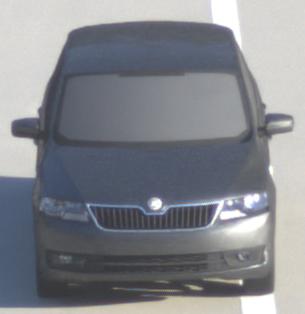
Make: Skoda
Model: Rapid Spaceback 1.2 TSI
Detailed model: Rapid Spaceback
Model produced from: 2013/10
Model produced until: 2015/04
Doors: 5
Color: gray
Road condition: dry road
Daytime: sunrise or sunset
Contrast: medium contrast